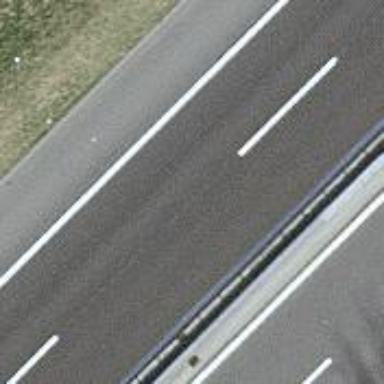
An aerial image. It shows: Motorway.